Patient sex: M
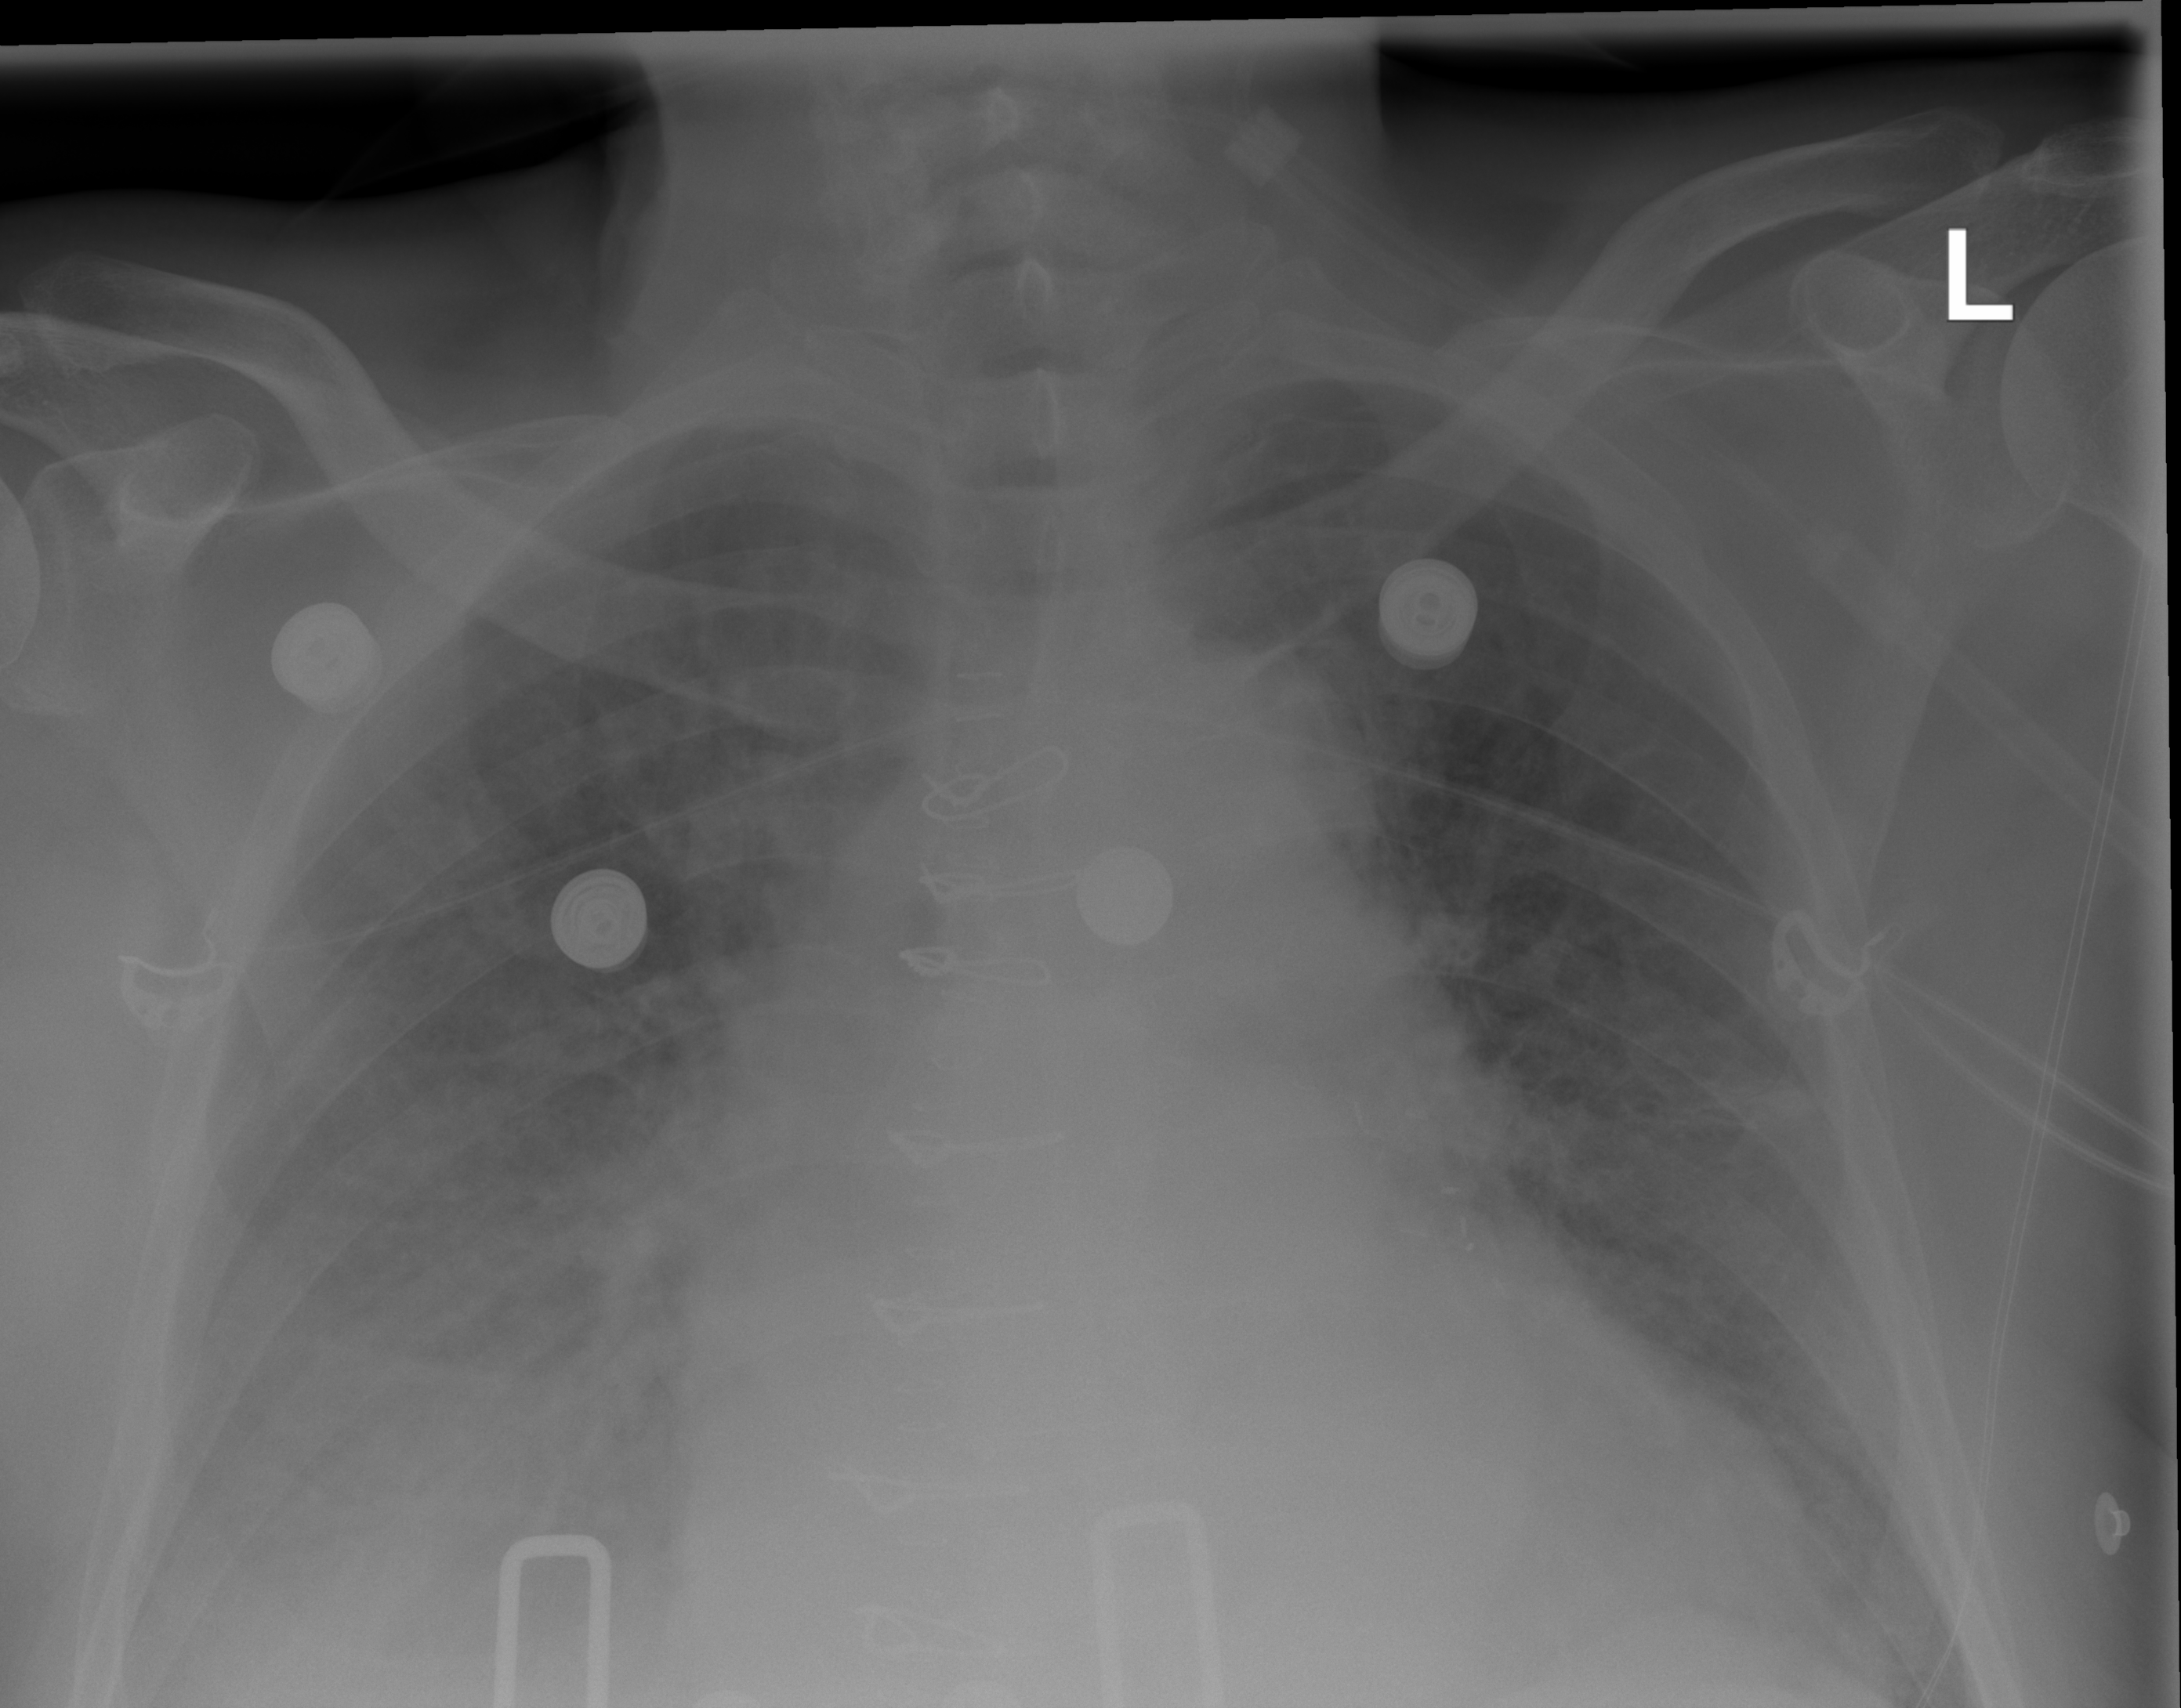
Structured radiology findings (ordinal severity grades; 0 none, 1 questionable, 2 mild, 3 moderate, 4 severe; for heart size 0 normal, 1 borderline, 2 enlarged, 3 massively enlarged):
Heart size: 2
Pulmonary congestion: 3
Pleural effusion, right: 3
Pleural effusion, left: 2
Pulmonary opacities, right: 2
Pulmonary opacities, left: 2
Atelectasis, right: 2
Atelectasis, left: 2